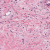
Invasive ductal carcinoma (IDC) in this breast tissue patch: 0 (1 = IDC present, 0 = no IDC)